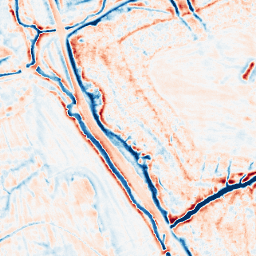
Category: edge_preserving
Decomposition family: bilateral
Decomposition parameters: d: 15
sigma_color: 100
sigma_space: 150
Upsampling method: sinc_blackman
Upsampling parameters: scale: 8
kernel_size: 16
Upsampling scale: 8